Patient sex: M
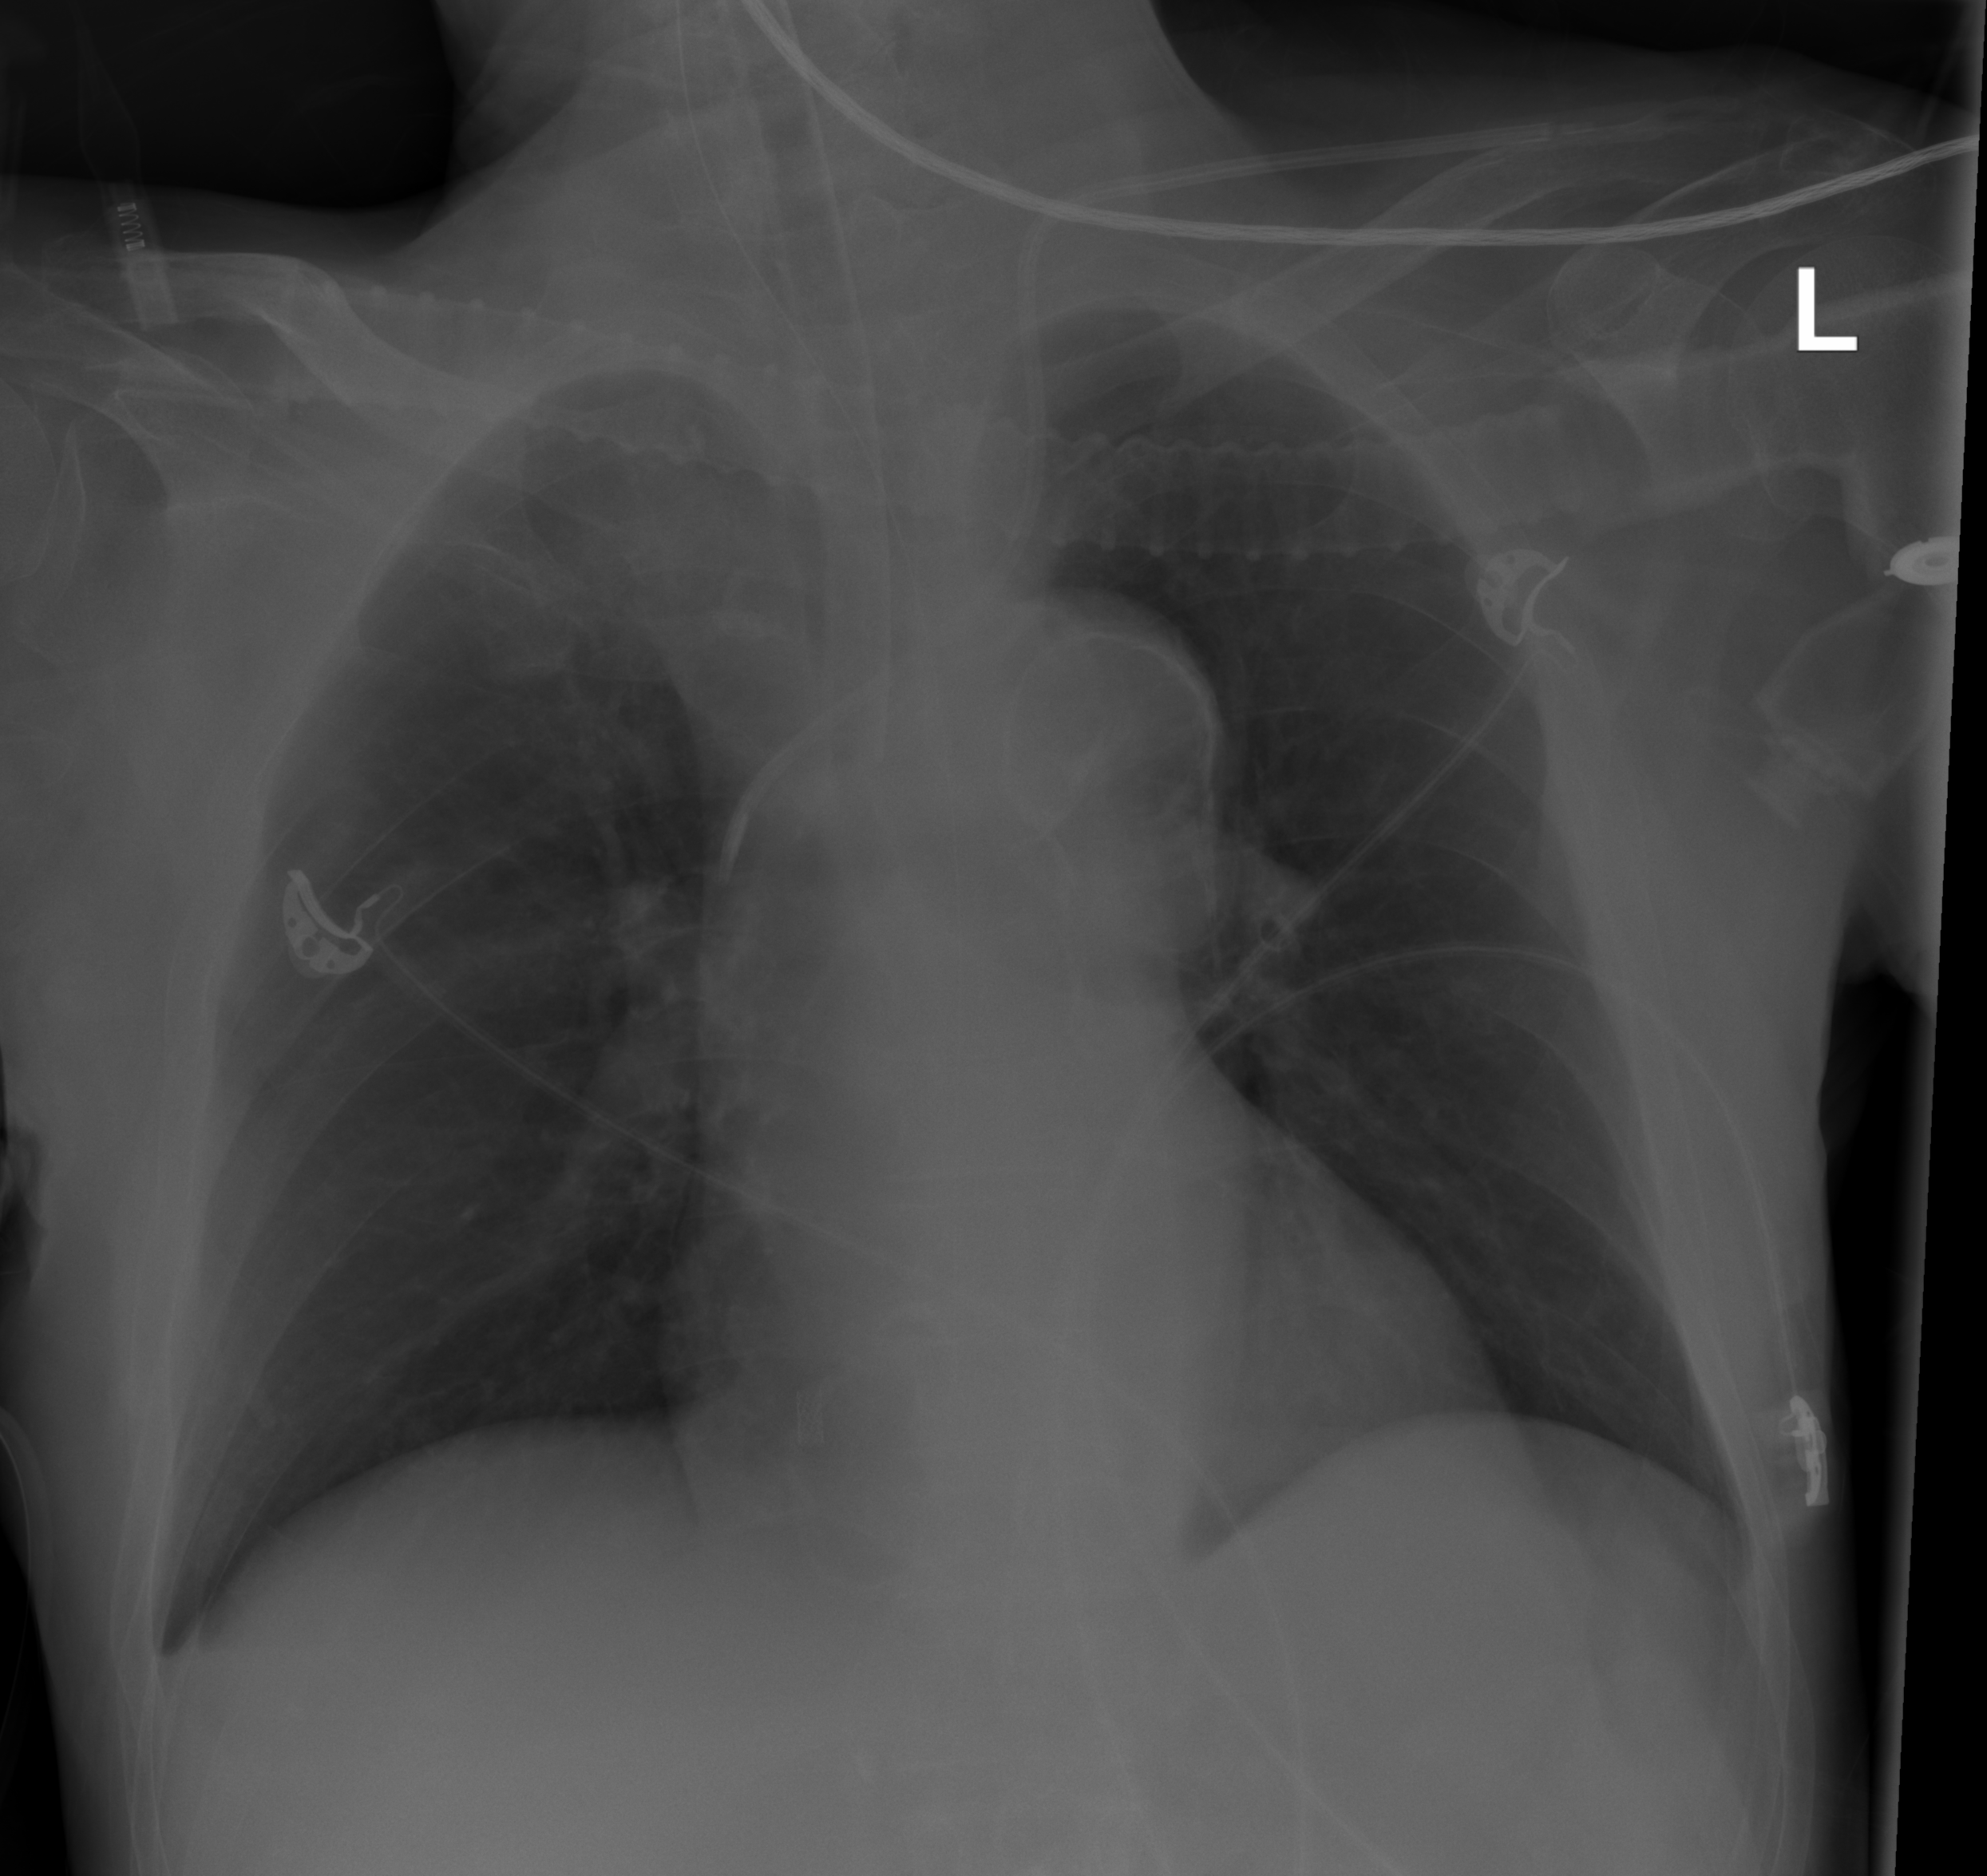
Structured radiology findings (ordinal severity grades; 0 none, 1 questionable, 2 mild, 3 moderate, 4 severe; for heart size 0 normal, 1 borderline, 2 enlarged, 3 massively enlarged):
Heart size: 0
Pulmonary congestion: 0
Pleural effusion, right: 1
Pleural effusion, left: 1
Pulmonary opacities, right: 0
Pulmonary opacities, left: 0
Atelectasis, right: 0
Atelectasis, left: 0